Question: Lets shy my listbox has 3 names Anna,Sam and Wendy how would I go about writing those in a text file like this.
Name #1 is Anna
Name #2 is Sam
Name #3 is Wendy!
An example of how I need my code to look

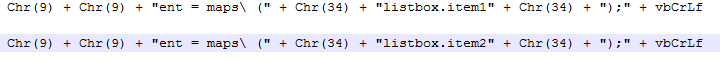
Answer: You need to iterate through your 'ListBox' collection like this. I am just printing this to the Output Window in Visual Studio.
'''
For Each lbi As String In ListBox1.Items
Debug.Print(Chr(9) + Chr(9) + "ent = maps\ (" + Chr(34) + lbi.ToString() + Chr(34) + ");" + vbCrLf)
Next
'''
For writing to a file you could use something like this, I am using 'File.AppendallLines' so that it will not overwrite the existing file you could use 'File.WriteAllLines' which would overwrite it.
'''
Dim myList As List(Of String) = New List(Of String)
For Each lbi As String In ListBox1.Items
myList.Add(Chr(9) + Chr(9) + "ent = maps\ (" + Chr(34) + lbi.ToString() + Chr(34) + ");" + vbCrLf)
Next
File.AppendAllLines("C: emp\myDataFile.txt", myList)
'''